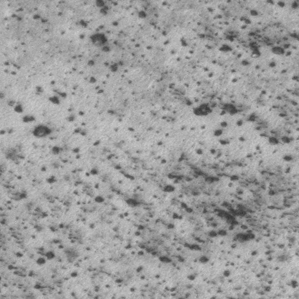
Label: frost